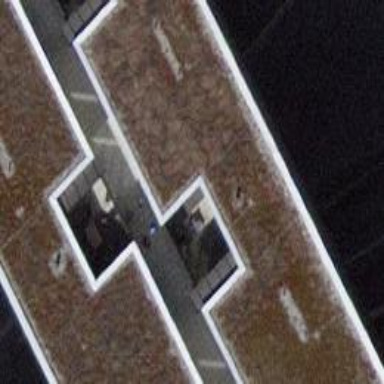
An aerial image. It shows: University building with flat roof.